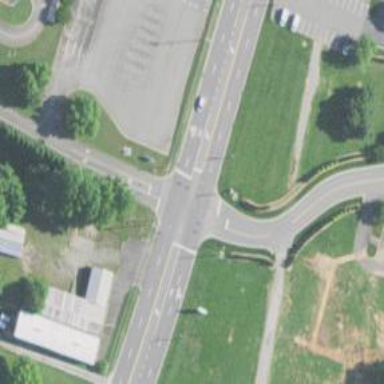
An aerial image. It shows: Solid stop line on the road.